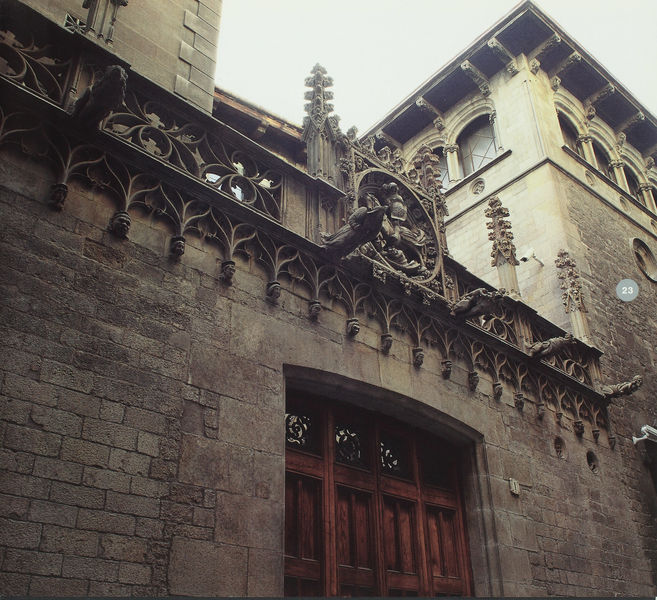
Titel: Palau de la Generalitat
Standort: Barcelona (EU - E)
Schlagwörter: blätter, himmel, stadt, ausschnitt, fenster, frankreich, glas, grau, holz, köpfe, strasse, tür, dach, gebäude, haus, schloss, muster, ornament, alt, architektur, stein, kirche, spitzen, blatt, gotik, turm, balkon, terrasse, bogen, fassade, dächer, mauer, ziegel, steinmauer, figuren, detail, seitenansicht, verzierung, geländer, tor, foto, fotografie, eingang, burg, balustrade, portal, wappen, villa, ziegelsteine, gesims, untersicht, mauern, wasserspeier, maßwerk, neogotik, steinwand, fiale, speier, hausnummer, türt, 23, gargoille, gargoiller, maüwerk